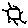
Label: sun